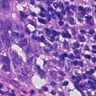
Metastatic tissue present: yes